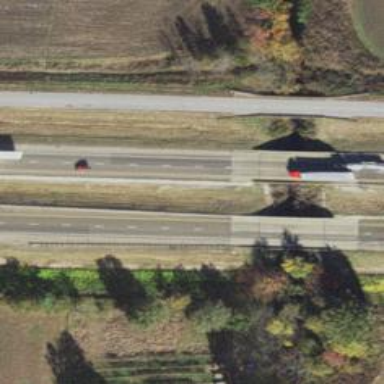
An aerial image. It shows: Beam bridge on motorway.